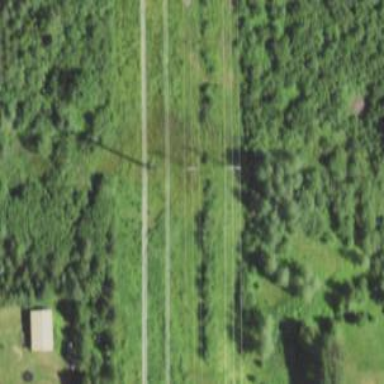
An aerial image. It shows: H-frame power tower design.